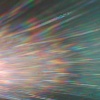
Label: sunburn